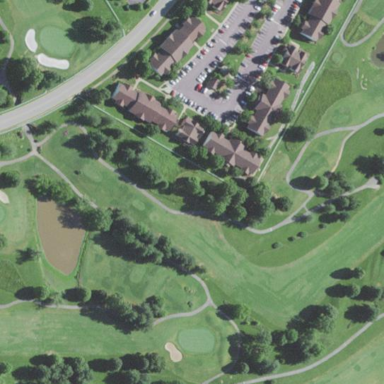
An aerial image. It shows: Grassy area designated as golf fairway.